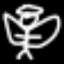
Label: angel